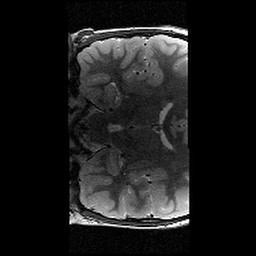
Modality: T2w
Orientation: coronal
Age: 12
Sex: male
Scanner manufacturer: siemens
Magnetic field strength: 3 T
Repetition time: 8.46 s
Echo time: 0.067 s